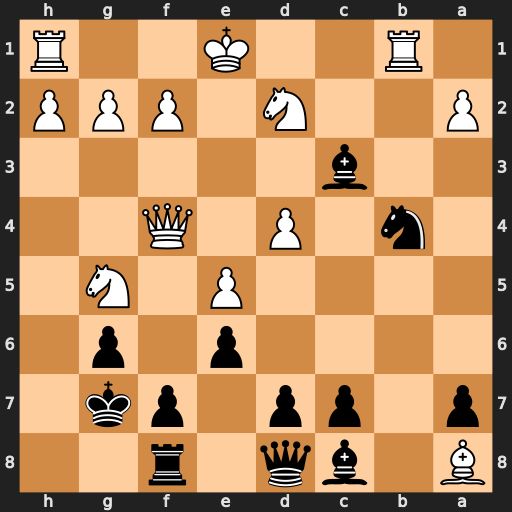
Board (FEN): B1bq1r2/p1pp1pk1/4p1p1/4P1N1/1n1P1Q2/2b5/P2N1PPP/1R2K2R
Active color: b
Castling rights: K
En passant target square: -
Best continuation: Nd3+ Kd1 Nxf4